Question: I need to dynamically create a layout like this. Textview can be dynamic.

I don't have enough reputation so unable to post image here. Sorry about that.
How am I supposed to go forward as layout manager will only go in one direction either horizontal or vertical.
Please provide some example. If question is duplicate please provide link to original question.
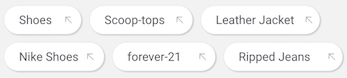
Answer: Thank you Amir for your hint "Chips" it helped me to google in this direction and I found a similar question on stackoverflow. link to this is <URL>
Please close this question. Thank you.